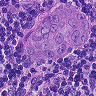
Metastatic tissue present: yes